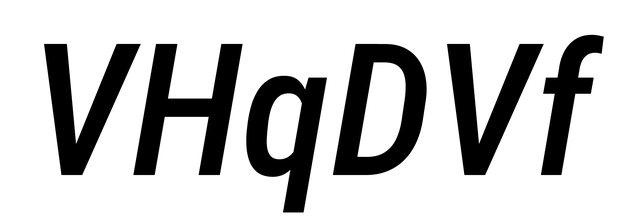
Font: Roboto-Italic_Condensed_Medium_Italic